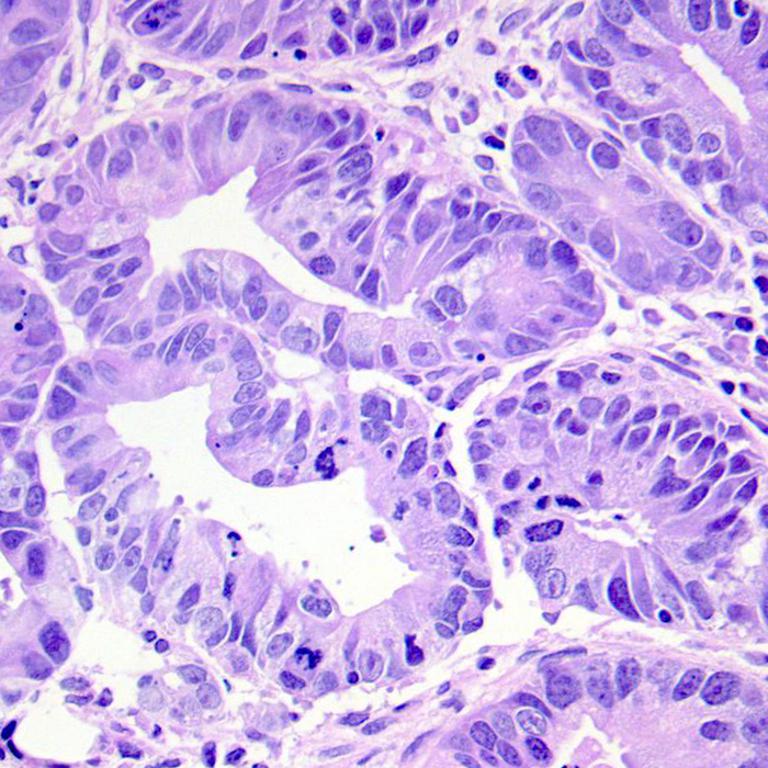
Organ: colon
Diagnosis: adenocarcinomas